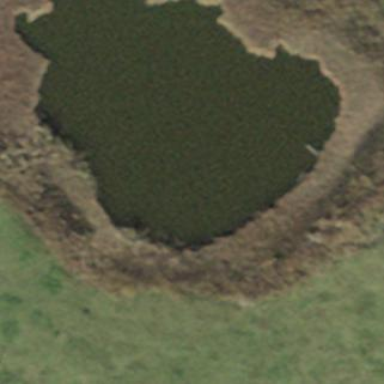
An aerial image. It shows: Beautiful lake surrounded by nature.